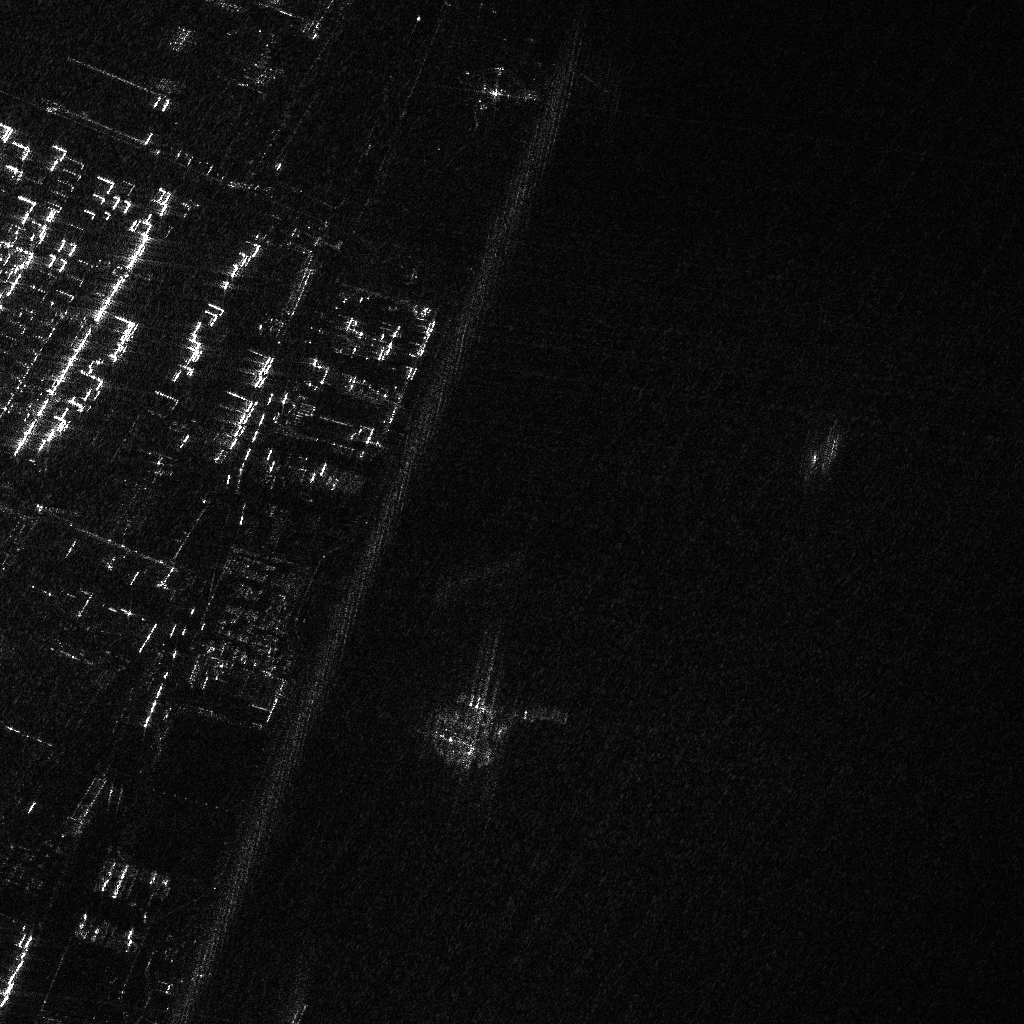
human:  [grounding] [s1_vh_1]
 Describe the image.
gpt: In the satellite image, there is  <ref>1 medium container </ref> <box>[[43, 67, 49, 69, 21]]</box> located at center,  <ref>2 medium container </ref> <box>[[41, 72, 47, 74, 21], [42, 69, 48, 71, 21]]</box> located at bottom,  <ref>1 medium container </ref> <box>[[79, 40, 81, 46, 20]]</box> located at right.